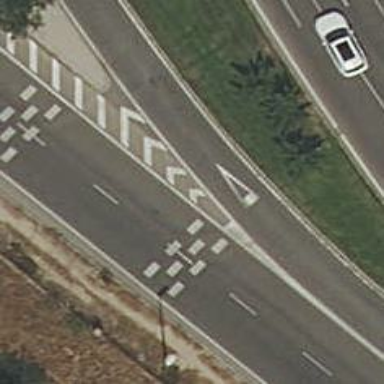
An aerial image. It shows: Traffic calming measure in place: rumble strips.